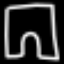
Label: pants